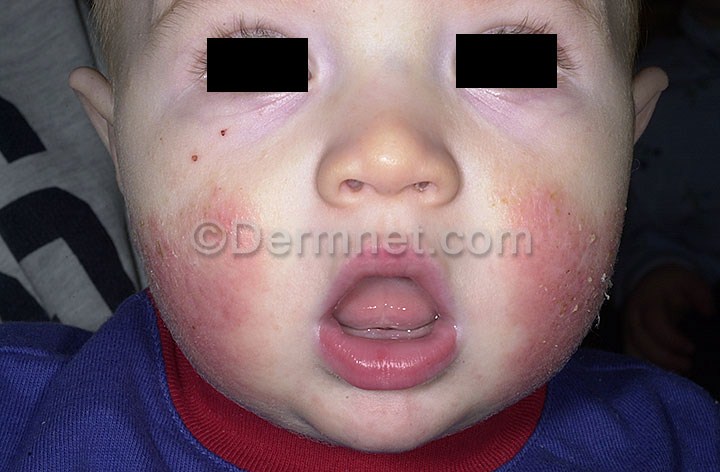
Disease: Atopic Dermatitis Photos